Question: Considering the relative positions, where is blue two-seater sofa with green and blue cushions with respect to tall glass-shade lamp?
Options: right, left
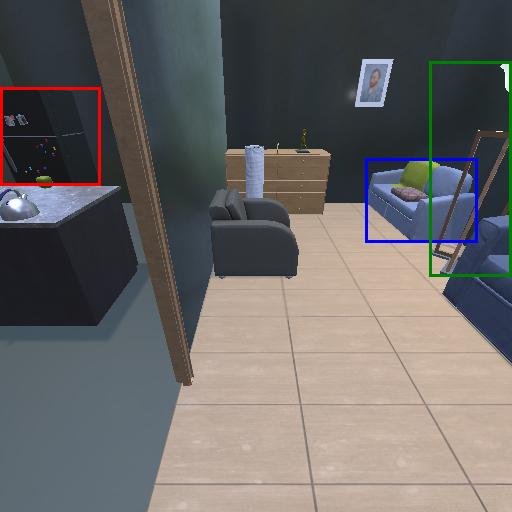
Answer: right